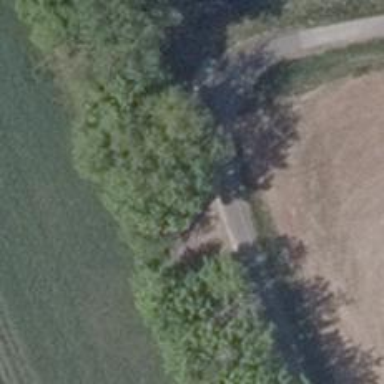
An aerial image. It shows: Weather shelter used as amenity.